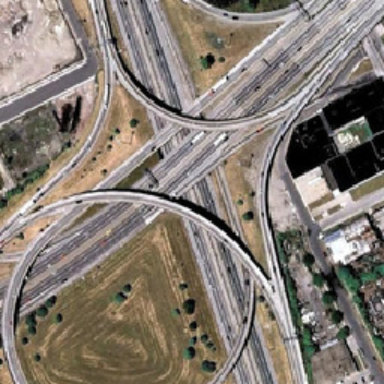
Several buildings and some green trees are sparsely distributed beside the viaduct in the ring .